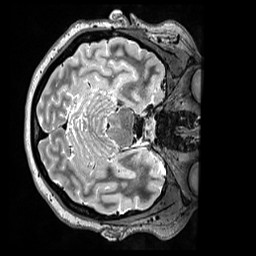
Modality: T2w
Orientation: axial
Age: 36
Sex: female
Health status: ill
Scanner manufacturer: siemens
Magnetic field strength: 3 T
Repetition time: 3.2 s
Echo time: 0.564 s